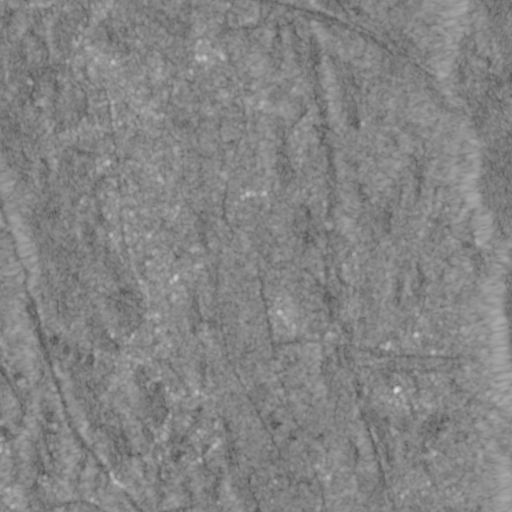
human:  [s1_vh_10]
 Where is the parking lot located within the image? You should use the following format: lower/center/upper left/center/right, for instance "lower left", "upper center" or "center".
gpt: The parking lot is located in the center right of the image.
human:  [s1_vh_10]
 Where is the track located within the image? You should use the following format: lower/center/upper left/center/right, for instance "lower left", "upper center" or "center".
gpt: There is no track in the image.

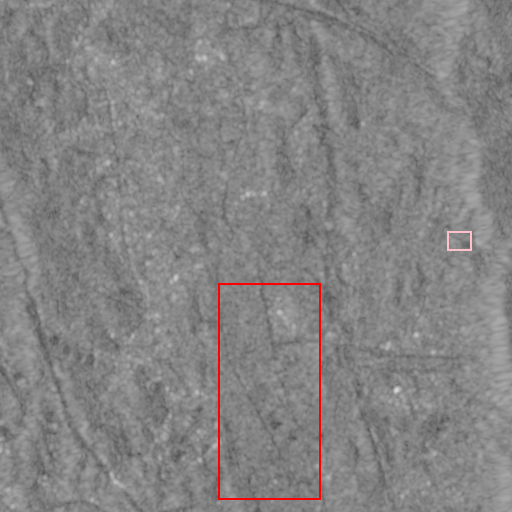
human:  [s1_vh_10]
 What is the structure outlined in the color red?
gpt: The structure outlined in red is a crop field.
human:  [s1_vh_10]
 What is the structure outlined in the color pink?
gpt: The structure outlined in pink is a parking lot.
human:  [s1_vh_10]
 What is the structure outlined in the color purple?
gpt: There is no purple outline.